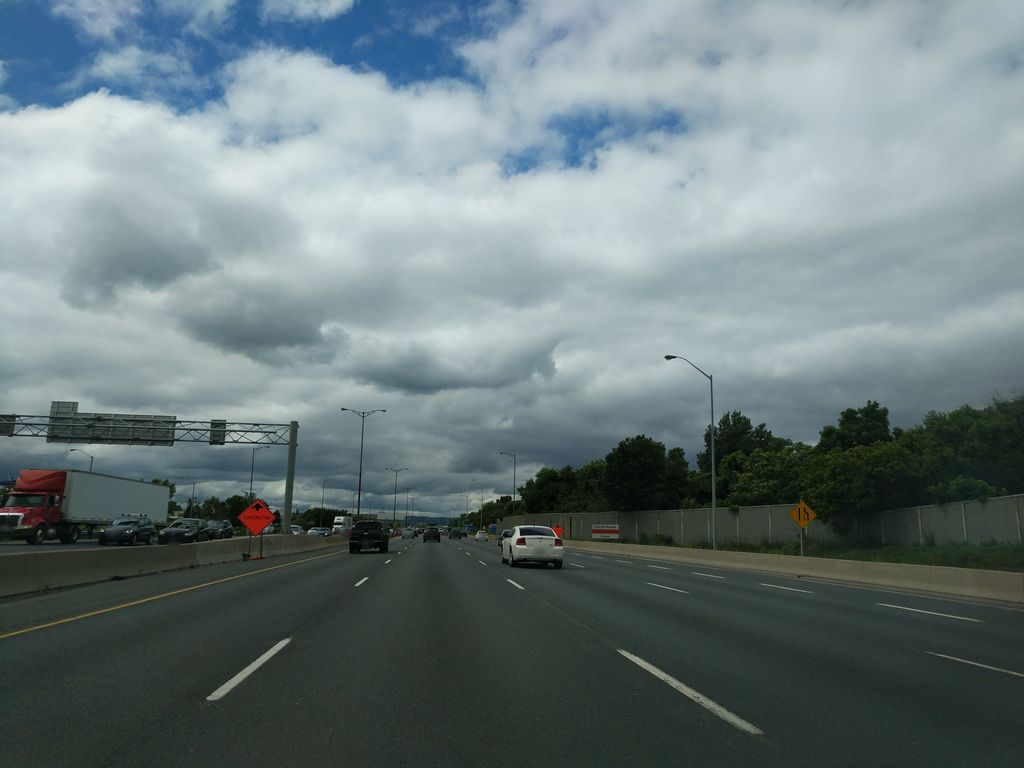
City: hamilton